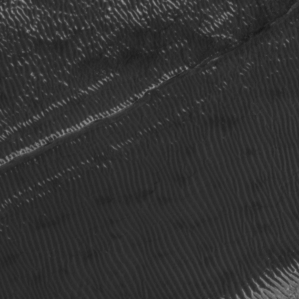
Label: frost